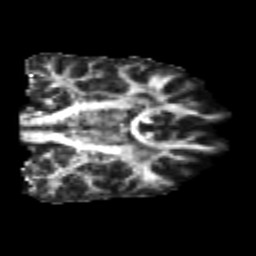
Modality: FA
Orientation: coronal
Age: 21
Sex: male
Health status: healthy
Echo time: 0.074 s